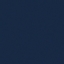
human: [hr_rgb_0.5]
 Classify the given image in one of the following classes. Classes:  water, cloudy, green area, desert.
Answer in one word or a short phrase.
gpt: water